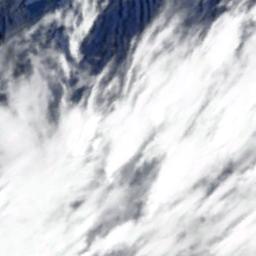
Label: cloud